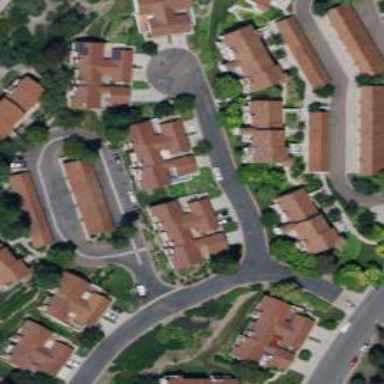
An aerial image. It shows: Living street.